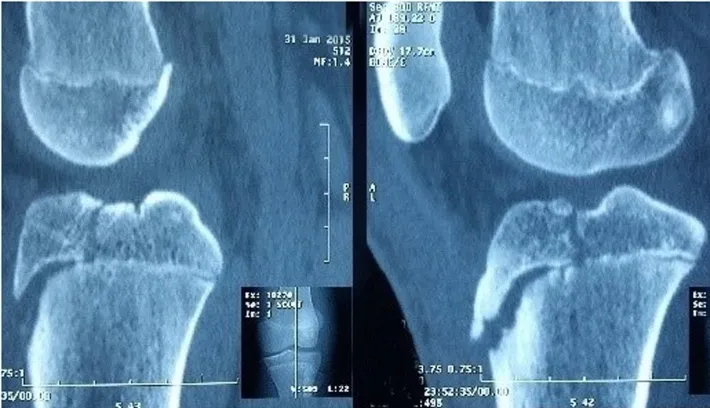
CT-scan showing a displaced avulsion fracture of the tibial tuberosity.
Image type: radiology (ct)